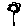
Label: flower